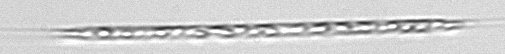
Label: Rhizosolenia